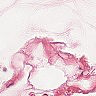
Metastatic tissue present: no